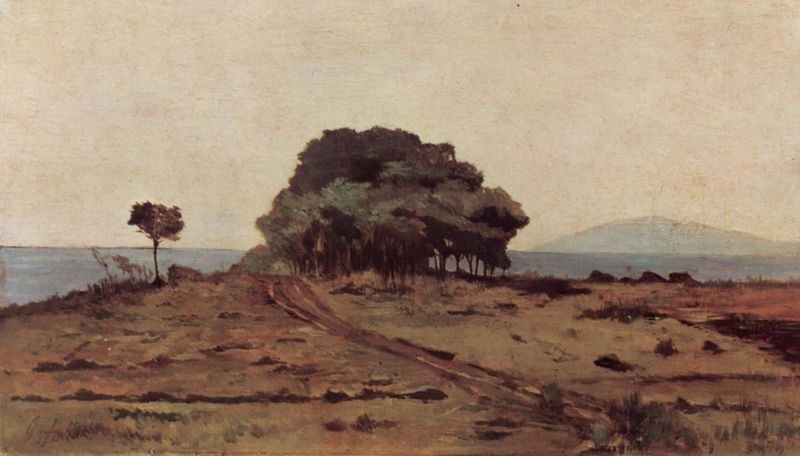
Titel: Wäldchen am Meer
Künstler: Giovanni Fattori
Standort: Milano
Institution: Collezione R. Jucker
Schlagwörter: baum, berg, blau, dunkel, gemälde, gruppe, himmel, laub, meer, schatten, wasser, weiß, wolken, bäume, gelb, grob, grün, landschaft, ocker, sand, see, ufer, braun, grau, hell, hintergrund, skizze, strasse, symbol, türkis, vordergrund, gras, weg, wiese, wolke, beige, flächig, weit, signatur, baumstamm, ebene, erde, gräser, horizont, hügel, natur, weite, busch, büsche, einsam, pfad, insel, pflanze, wald, anhöhe, erdig, bäumchen, küste, strand, ruhe, italien, abhang, acker, ernte, feldweg, furchen, spuren, trocken, afrika, anstieg, berge, fels, gebirge, öde, dunst, gelände, kahl, herbst, winter, wolkenlos, spur, stille, blue, white, black, dark, gold, golden, green, group, painting, yellow, marron, brown, steppe, rousseau, waldrand, buch, höhe, vulkan, kuppe, schlamm, gedeckt, baumgruppe, sehnsucht, lac, rodung, clouds, sky, tree, rouge, ölskizze, field, hill, hills, lake, landscape, mountain, nature, ocean, orange, sea, shore, water, horizon, island, street, trees, hain, wäldchen, verdorrt, büschel, pinien, wagenspuren, gestrüpp, flat, forest, grass, light, path, road, way, fahrspur, color, purple, arbre, bosquet, ciel, paysage, wet, wind, meadow, dirt, outside, montagne, mittelgrund, trunk, festland, fahrweg, feucht, dull, arbres, weiler, dirt road, branches, einzeln, prärie, terre, chemin, fields, bergkuppe, hintergrung, shadows, mer, dry, verhangen, constable, land, tan, plain, kahlschlag, trail, abgeholzt, weeds, route, earth, abholzen, verlassenheit, woods, vista, plain air, baumschlag, trunks, grauer himmel, horziont, einzelner baum, rutted, tracks, soft, 1900, 1800, insel der ruhe, letzte station, blie, copse, smooth, track, fahrspru, drought, single, cluster, ravin, atlantic ocean, water', clumps, pacific ocean